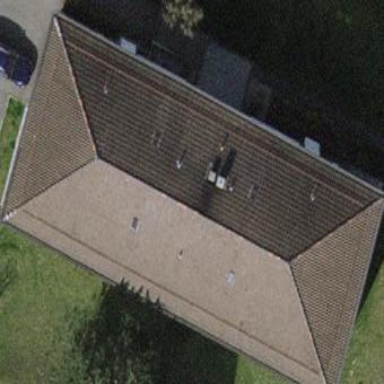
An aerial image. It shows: Apartment building with hipped roof.